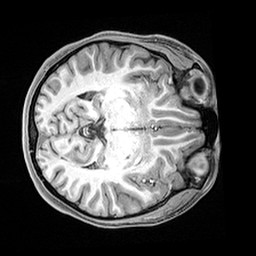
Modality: T1w
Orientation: axial
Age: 23
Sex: female
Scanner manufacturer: siemens
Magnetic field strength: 3 T
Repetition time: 2.4 s
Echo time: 0.00217 s